Field crop: tomato
Growth stage: 1
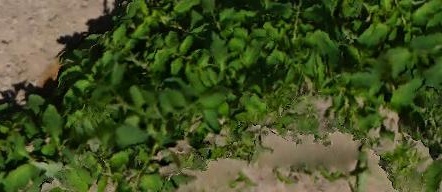
Species: tomato